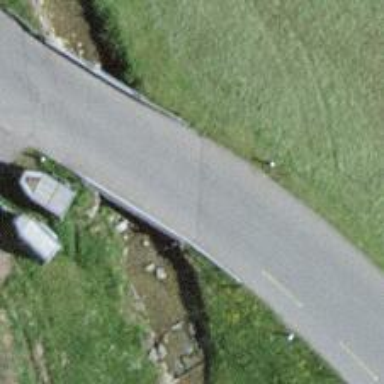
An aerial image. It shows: Tertiary road with asphalt surface that goes over bridge.